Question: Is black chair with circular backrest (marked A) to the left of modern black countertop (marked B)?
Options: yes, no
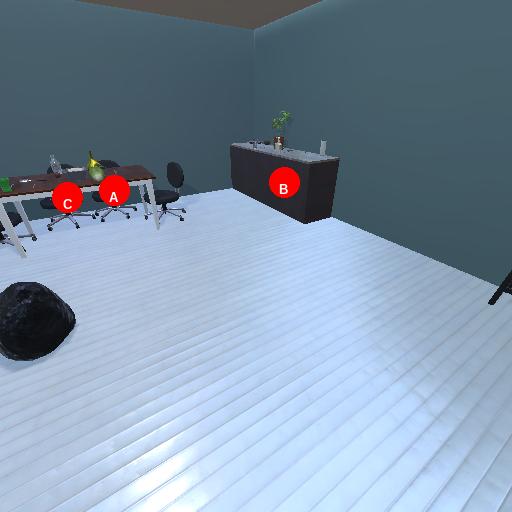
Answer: yes